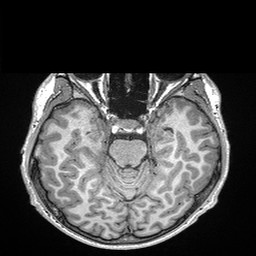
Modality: T1w
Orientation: coronal
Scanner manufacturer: siemens
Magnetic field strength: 3 T
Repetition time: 2.3 s
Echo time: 0.00298 s